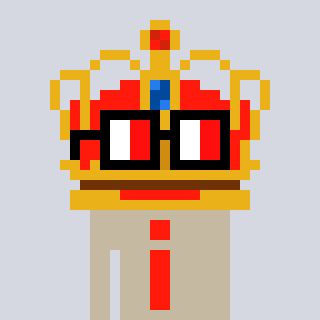
a pixel art character with square glasses with black frames and red eyes, a crown-shaped head and a bege-colored body on a cool background